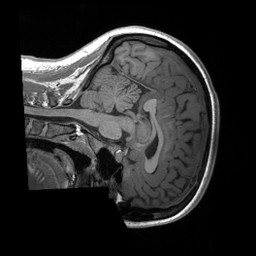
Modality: T1w
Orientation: sagittal
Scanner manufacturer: siemens
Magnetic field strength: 3 T
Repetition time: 2.4 s
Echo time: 0.00224 s